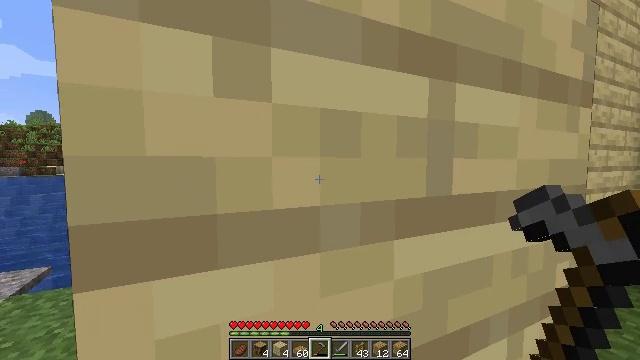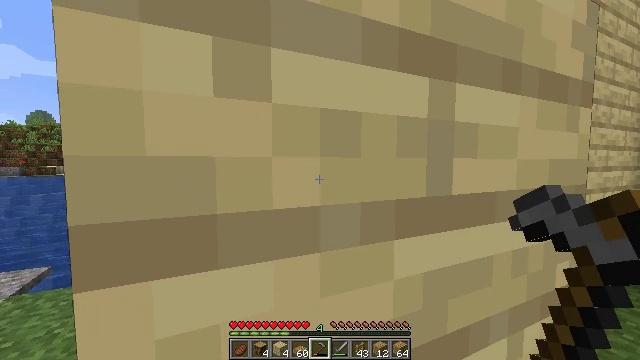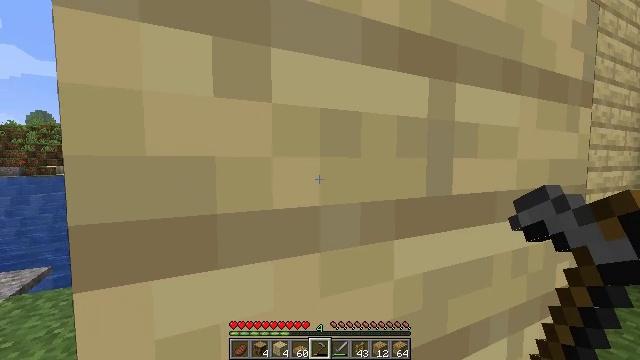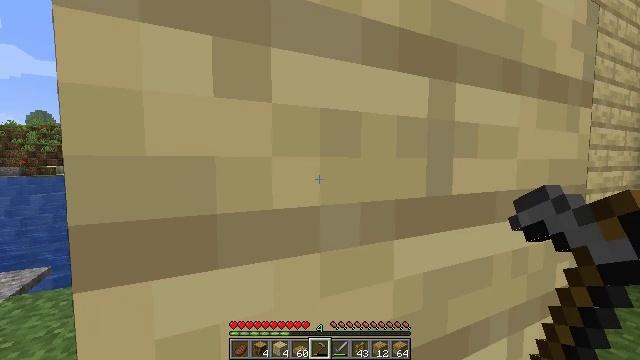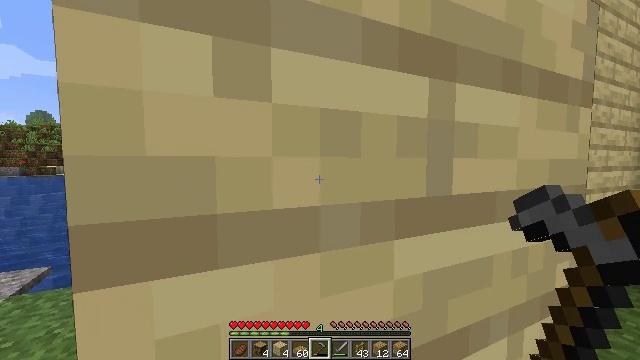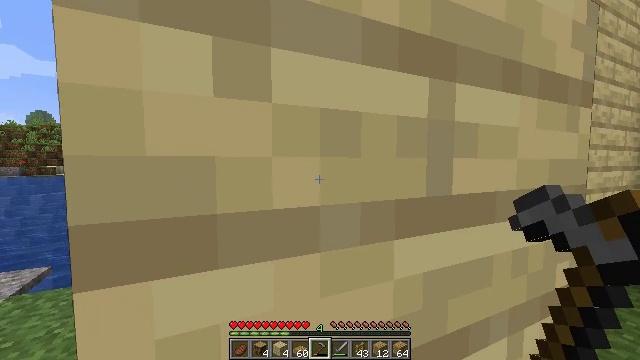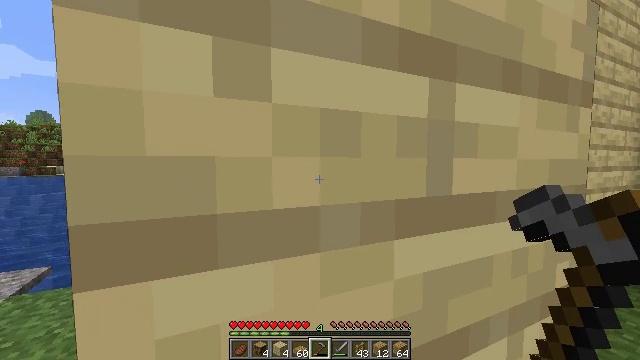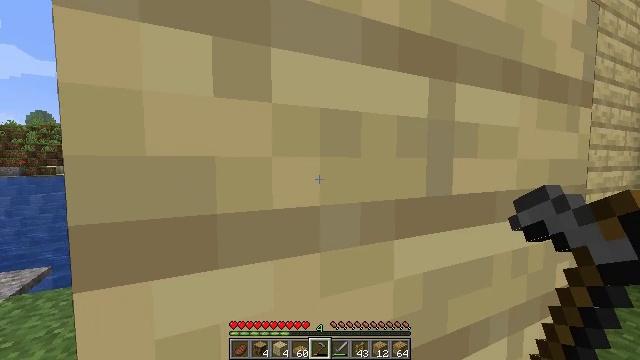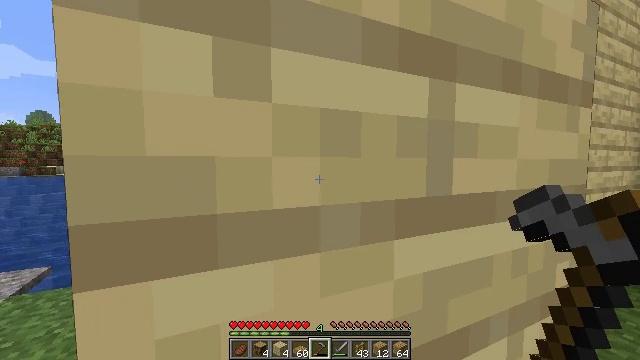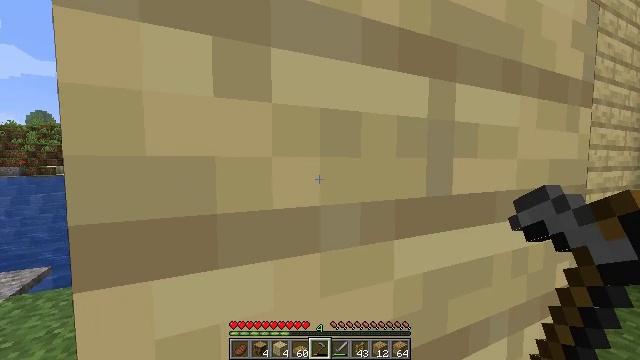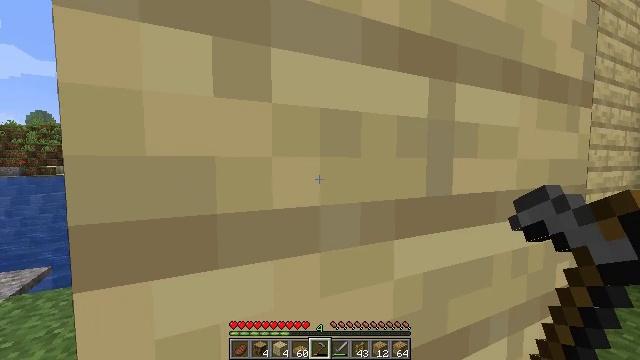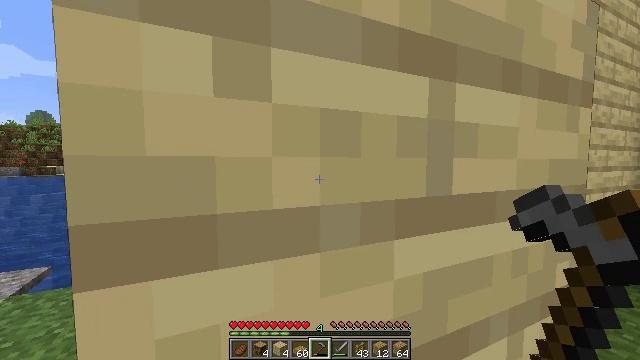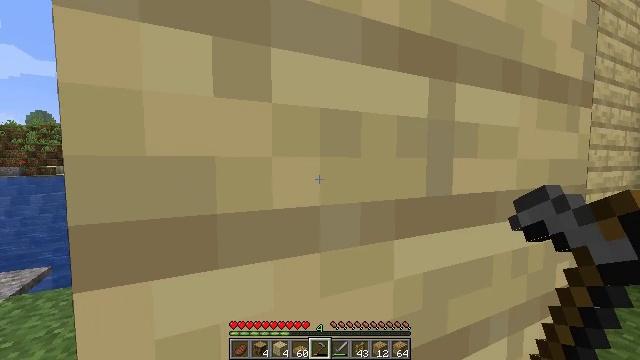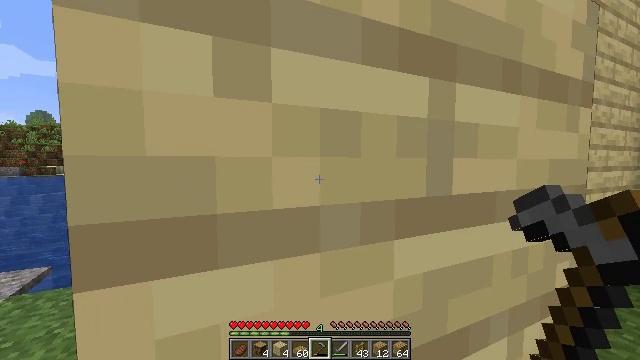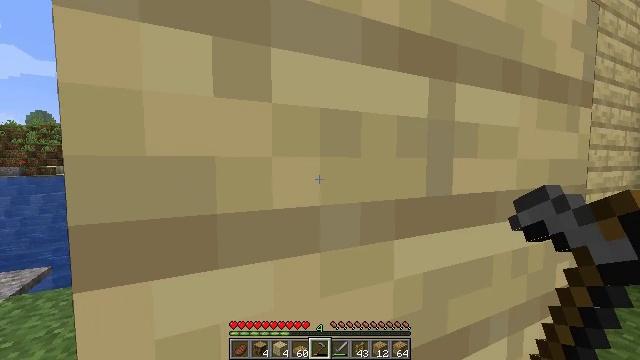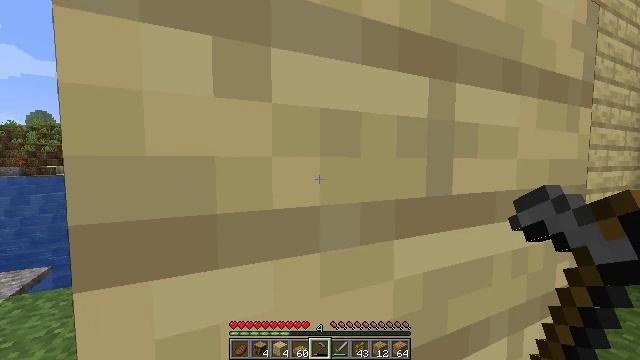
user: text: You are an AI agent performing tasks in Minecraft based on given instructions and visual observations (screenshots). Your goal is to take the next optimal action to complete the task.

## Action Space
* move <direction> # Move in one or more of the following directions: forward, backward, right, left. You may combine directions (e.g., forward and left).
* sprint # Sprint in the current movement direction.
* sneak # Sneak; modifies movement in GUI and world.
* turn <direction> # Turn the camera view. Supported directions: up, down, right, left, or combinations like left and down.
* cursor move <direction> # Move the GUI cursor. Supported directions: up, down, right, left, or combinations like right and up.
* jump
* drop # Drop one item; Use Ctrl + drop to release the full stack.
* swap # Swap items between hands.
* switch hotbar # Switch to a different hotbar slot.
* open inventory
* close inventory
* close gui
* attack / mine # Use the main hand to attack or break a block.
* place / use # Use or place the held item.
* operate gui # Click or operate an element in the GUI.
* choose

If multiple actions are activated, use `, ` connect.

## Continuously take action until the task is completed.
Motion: motion action
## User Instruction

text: Cut down the tree and harvest oak logs.
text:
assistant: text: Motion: no_op
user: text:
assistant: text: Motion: no_op
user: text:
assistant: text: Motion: no_op
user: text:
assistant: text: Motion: no_op
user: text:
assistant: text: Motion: no_op
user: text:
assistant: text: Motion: no_op
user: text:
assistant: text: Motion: no_op
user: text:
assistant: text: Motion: no_op
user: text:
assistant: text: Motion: no_op
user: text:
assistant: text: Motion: no_op
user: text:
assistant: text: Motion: no_op
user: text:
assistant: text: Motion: no_op
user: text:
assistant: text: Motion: no_op
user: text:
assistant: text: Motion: no_op
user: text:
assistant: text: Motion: no_op
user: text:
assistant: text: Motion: no_op
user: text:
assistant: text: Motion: no_op
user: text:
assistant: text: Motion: no_op
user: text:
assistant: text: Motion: move right
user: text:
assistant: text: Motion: move right
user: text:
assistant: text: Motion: move right
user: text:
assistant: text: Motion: move right
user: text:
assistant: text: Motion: move right
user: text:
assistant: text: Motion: move right
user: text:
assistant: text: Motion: move right, turn left
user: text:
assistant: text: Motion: move right, turn left and down
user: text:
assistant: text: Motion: move right, turn left and down
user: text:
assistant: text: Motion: move right, turn left and down
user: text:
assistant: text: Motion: move right, turn left
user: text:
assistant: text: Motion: move right, turn left